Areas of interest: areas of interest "Sport and cultural"
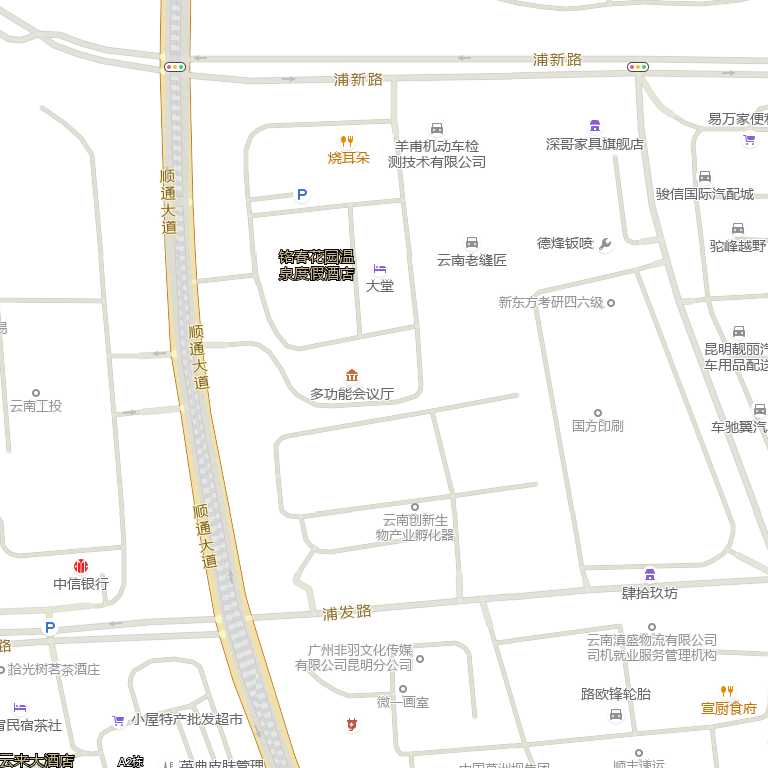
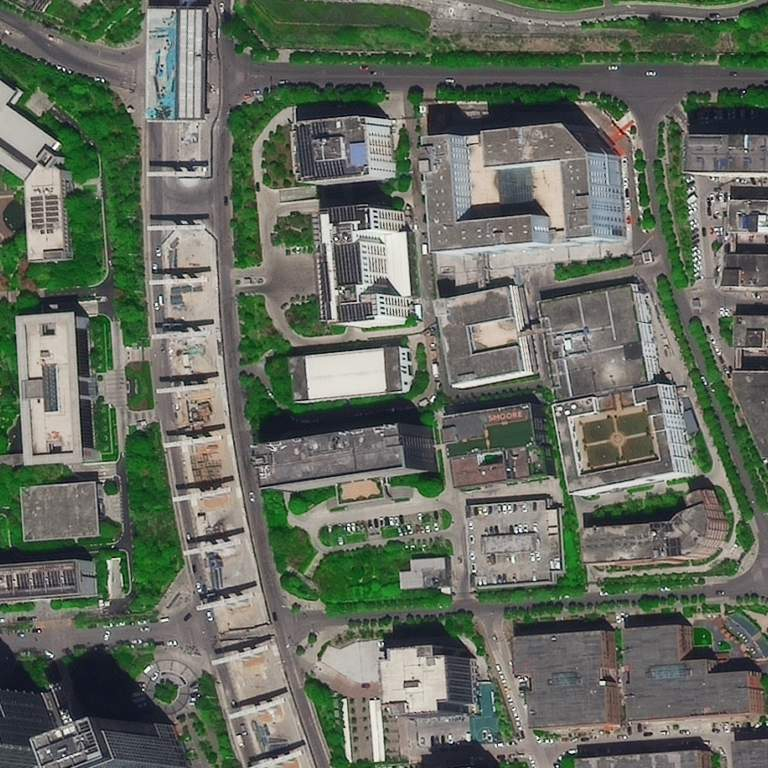